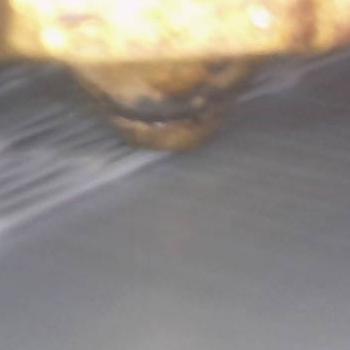
Flow rate: 35%